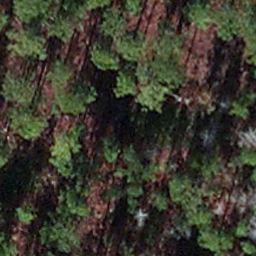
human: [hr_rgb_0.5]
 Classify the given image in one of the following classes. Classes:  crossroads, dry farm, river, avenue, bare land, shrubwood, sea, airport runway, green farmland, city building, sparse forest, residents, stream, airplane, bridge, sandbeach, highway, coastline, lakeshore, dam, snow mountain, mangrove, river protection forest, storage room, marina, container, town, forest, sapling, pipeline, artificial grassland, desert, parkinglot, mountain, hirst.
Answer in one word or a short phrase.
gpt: sapling